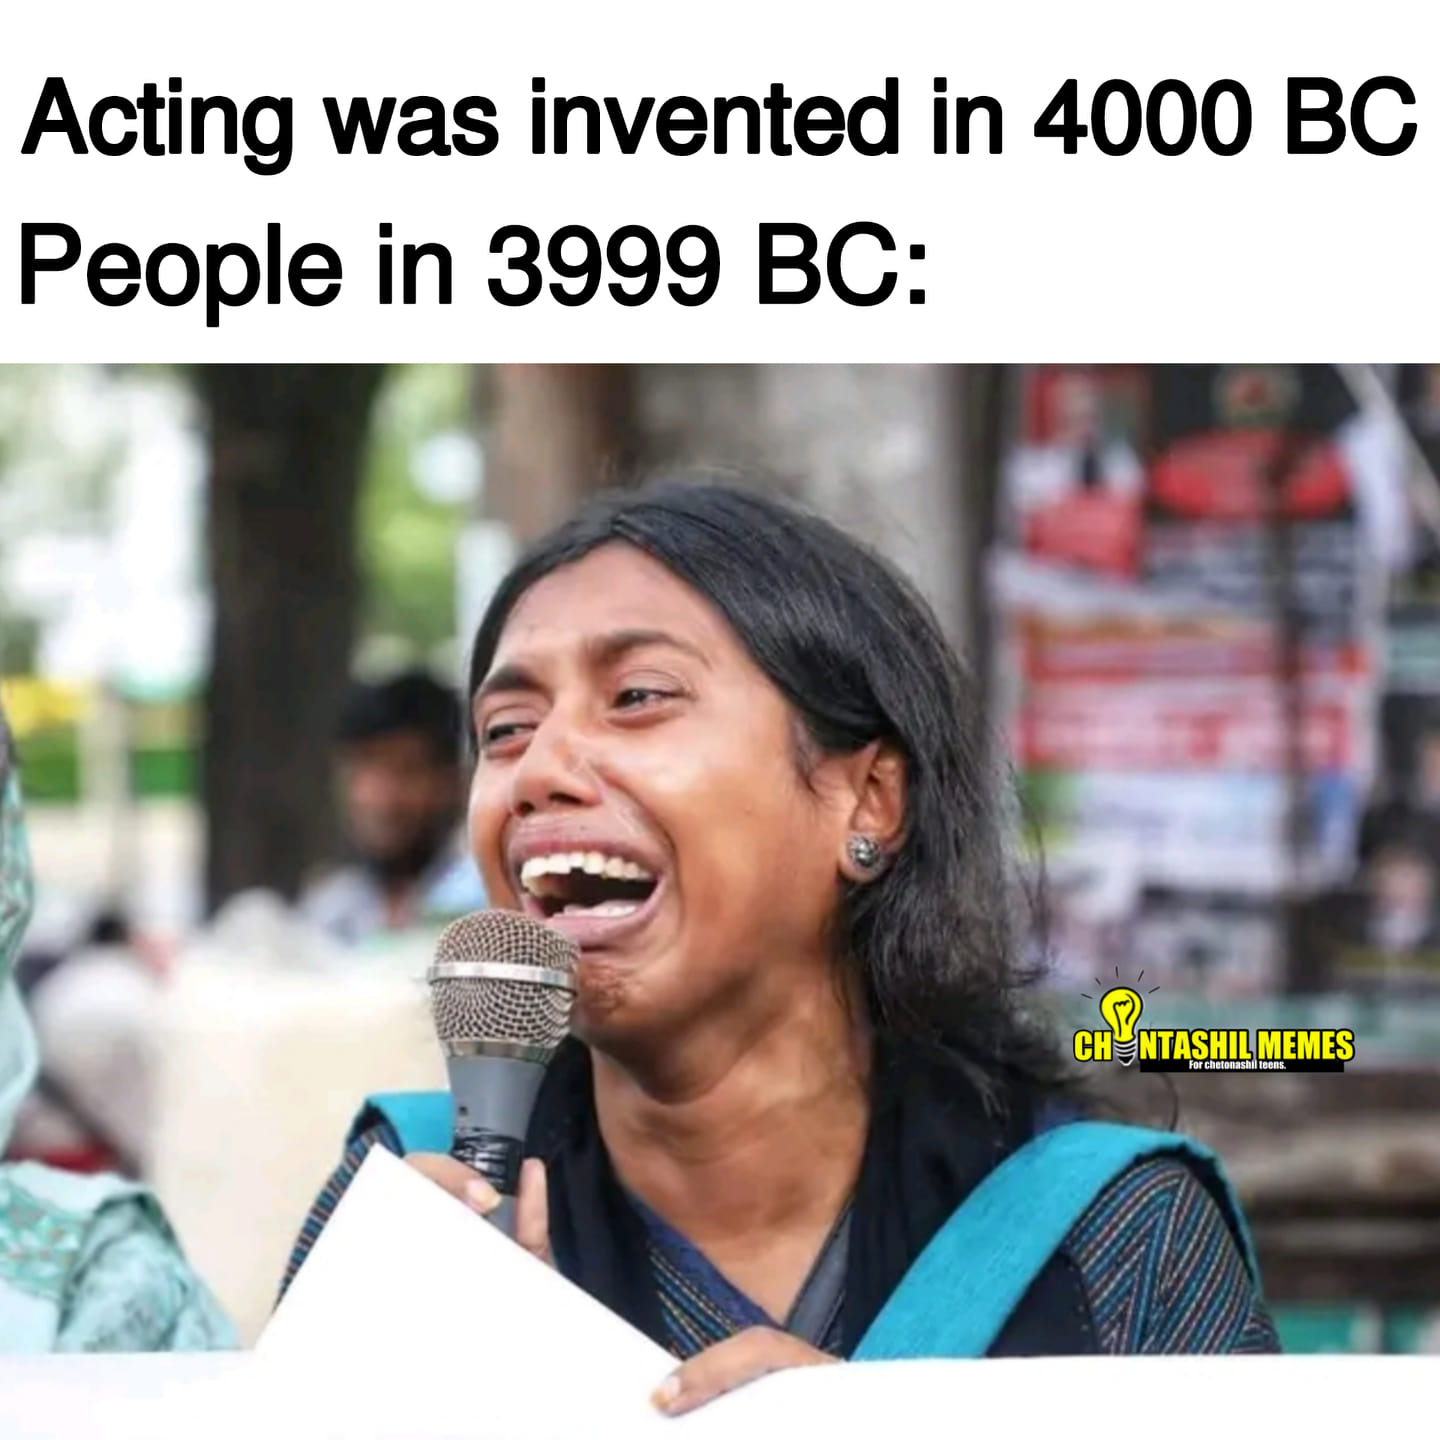
Caption: Acting was invented in 4000 BC   People in 3999 BC:
Label: hate